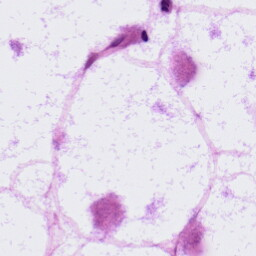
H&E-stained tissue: LymphNode